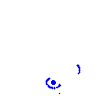
Particle: kaon